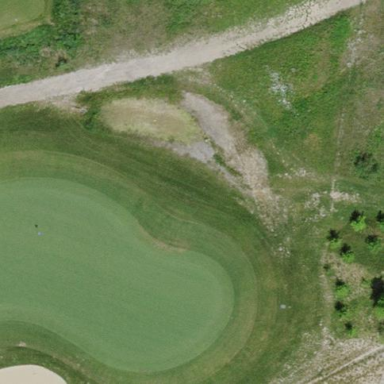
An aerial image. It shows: Picturesque green golfing area with grass land use.